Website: ulta-beauty
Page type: account-selection
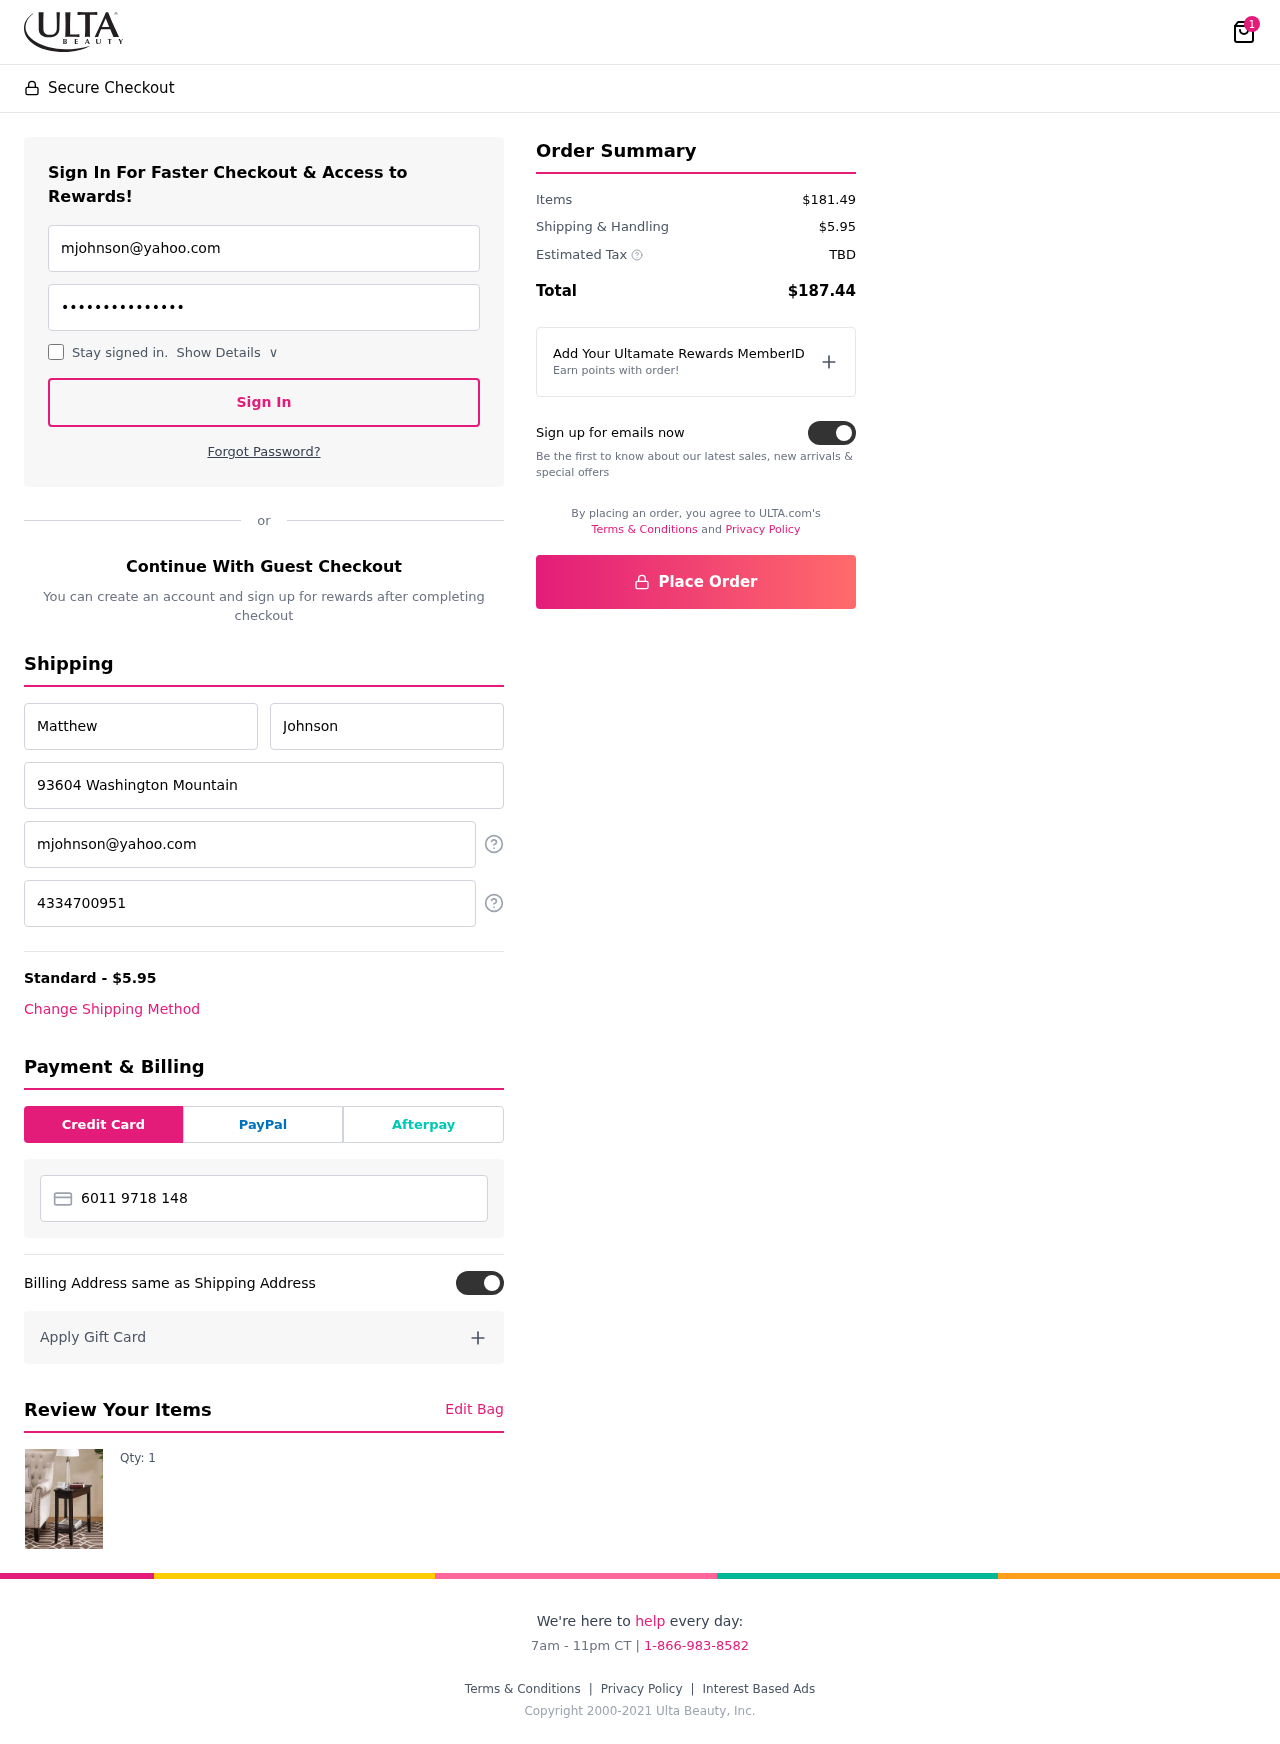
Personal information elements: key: PII_CARD_NUMBER
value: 6011 9718 1485 4366
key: PII_EMAIL
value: mjohnson@yahoo.com
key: PII_EMAIL2
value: mjohnson@yahoo.com
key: PII_FIRSTNAME
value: Matthew
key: PII_LASTNAME
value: Johnson
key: PII_PHONE
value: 4334700951
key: PII_STREET
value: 93604 Washington Mountain
Product elements: key: PRODUCT1_QUANTITY
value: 1
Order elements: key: ORDER_NUM_ITEMS
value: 1
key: ORDER_SHIPPING_COST
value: $5.95
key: ORDER_SUBTOTAL
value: $181.49
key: ORDER_TAX
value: TBD
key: ORDER_TOTAL
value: $187.44